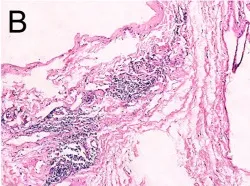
Hyalinosis ,. Lymphocyte infiltration,the immuohistochemical staining showing the positive expression of Ki-67, Vim, SMA, MC.
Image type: pathology (h&e)